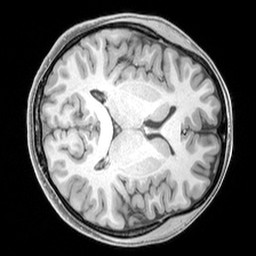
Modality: T1w
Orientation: axial
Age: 27
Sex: female
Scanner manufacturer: siemens
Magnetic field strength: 3 T
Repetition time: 2.3 s
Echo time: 0.00226 s